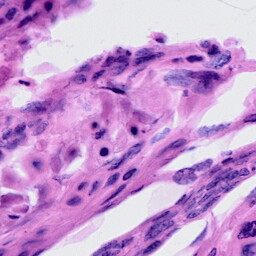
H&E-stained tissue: Cervix